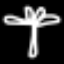
Label: palm tree